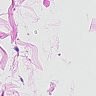
Metastatic tissue present: no